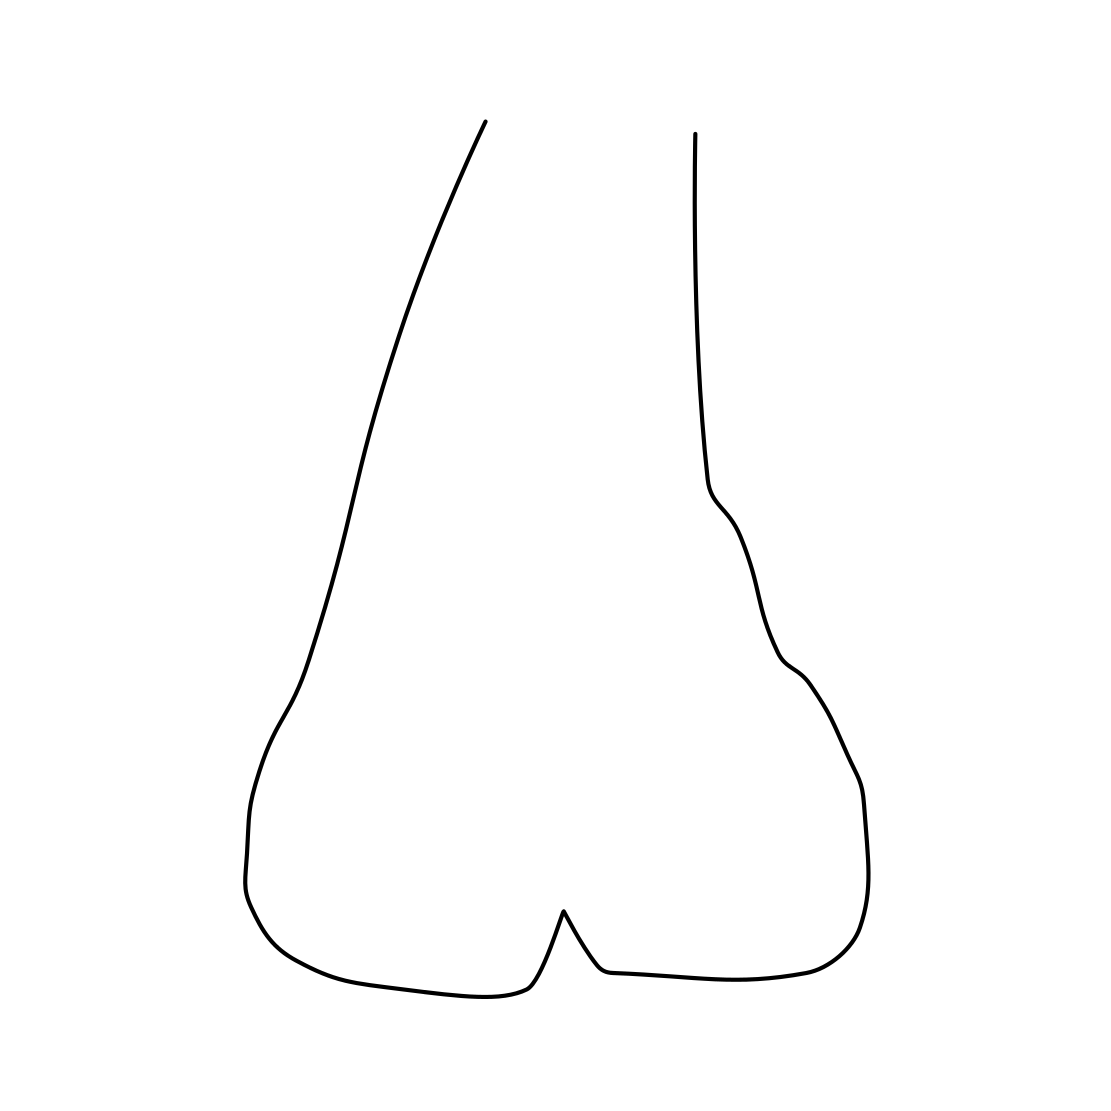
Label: nose